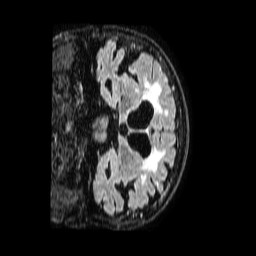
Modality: FLAIR
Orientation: coronal
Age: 76
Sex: female
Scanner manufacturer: philips
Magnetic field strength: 1.5 T
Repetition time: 4.8 s
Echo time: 0.3 s